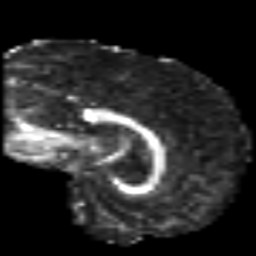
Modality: FA
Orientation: sagittal
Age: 43
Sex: male
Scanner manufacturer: siemens
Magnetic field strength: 3 T
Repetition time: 6.1 s
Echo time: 0.101 s